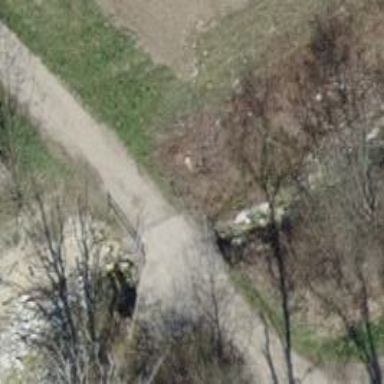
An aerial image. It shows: Path on bridge.